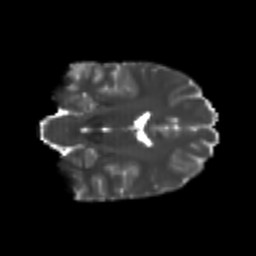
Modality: T2w
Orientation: coronal
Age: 21
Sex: female
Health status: healthy
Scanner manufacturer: philips
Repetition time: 7.388 s
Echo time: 0.08599 s